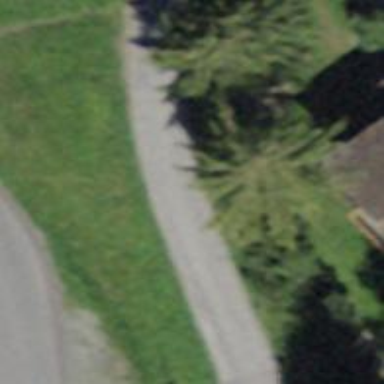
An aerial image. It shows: Well-paved residential road with grade1 tracktype.